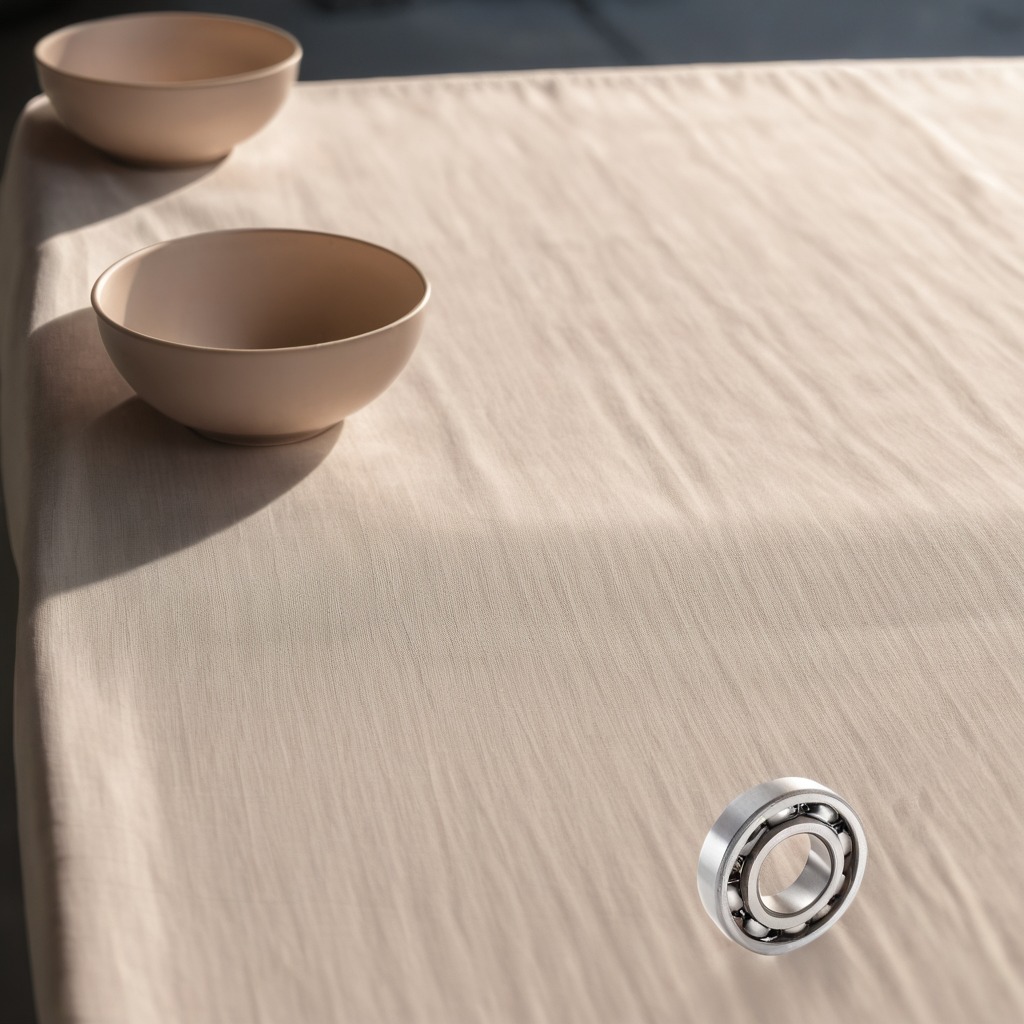
A metal ball bearing is lying on a wooden table in an outdoor workshop during daytime bright natural light soft shadows worn but beneath the cloth.